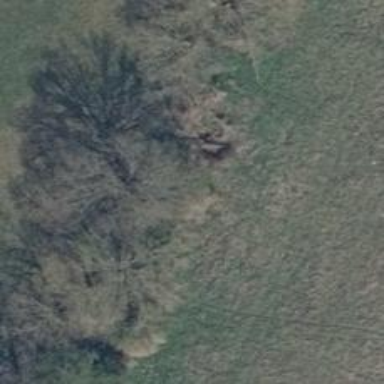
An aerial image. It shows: Row of trees in natural setting.